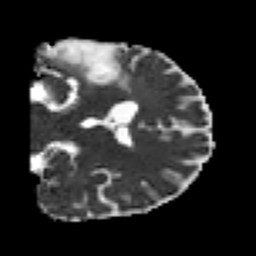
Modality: MD
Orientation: coronal
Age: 43
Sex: male
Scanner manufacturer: siemens
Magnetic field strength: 3 T
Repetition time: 7.3 s
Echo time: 0.087 s